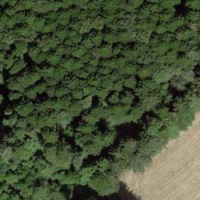
EUNIS habitat code: 43
Species observed at this site:
Fagus sylvatica
Sorbus aucuparia